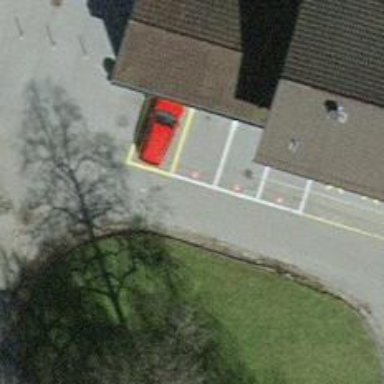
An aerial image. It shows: Car sharing facility.